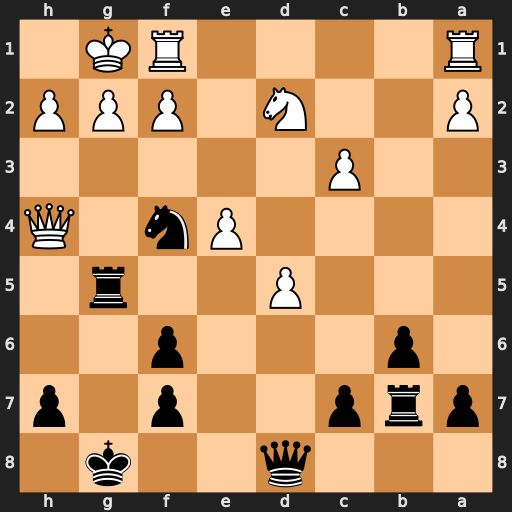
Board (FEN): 3q2k1/prp2p1p/1p3p2/3P2r1/4Pn1Q/2P5/P2N1PPP/R4RK1
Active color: b
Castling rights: -
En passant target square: -
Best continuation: Nxg2 Qxg5+ fxg5